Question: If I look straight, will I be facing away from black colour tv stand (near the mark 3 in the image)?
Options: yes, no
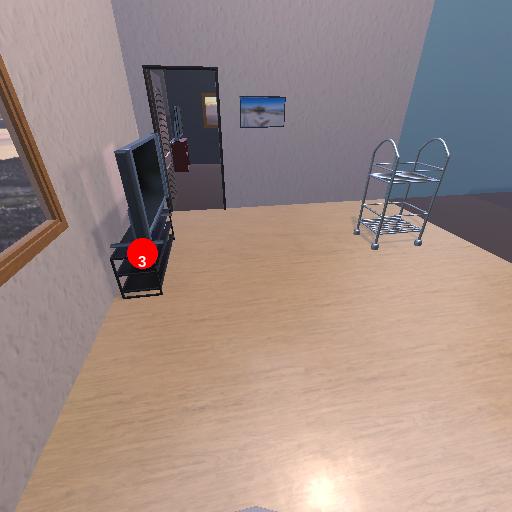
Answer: yes